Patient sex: F
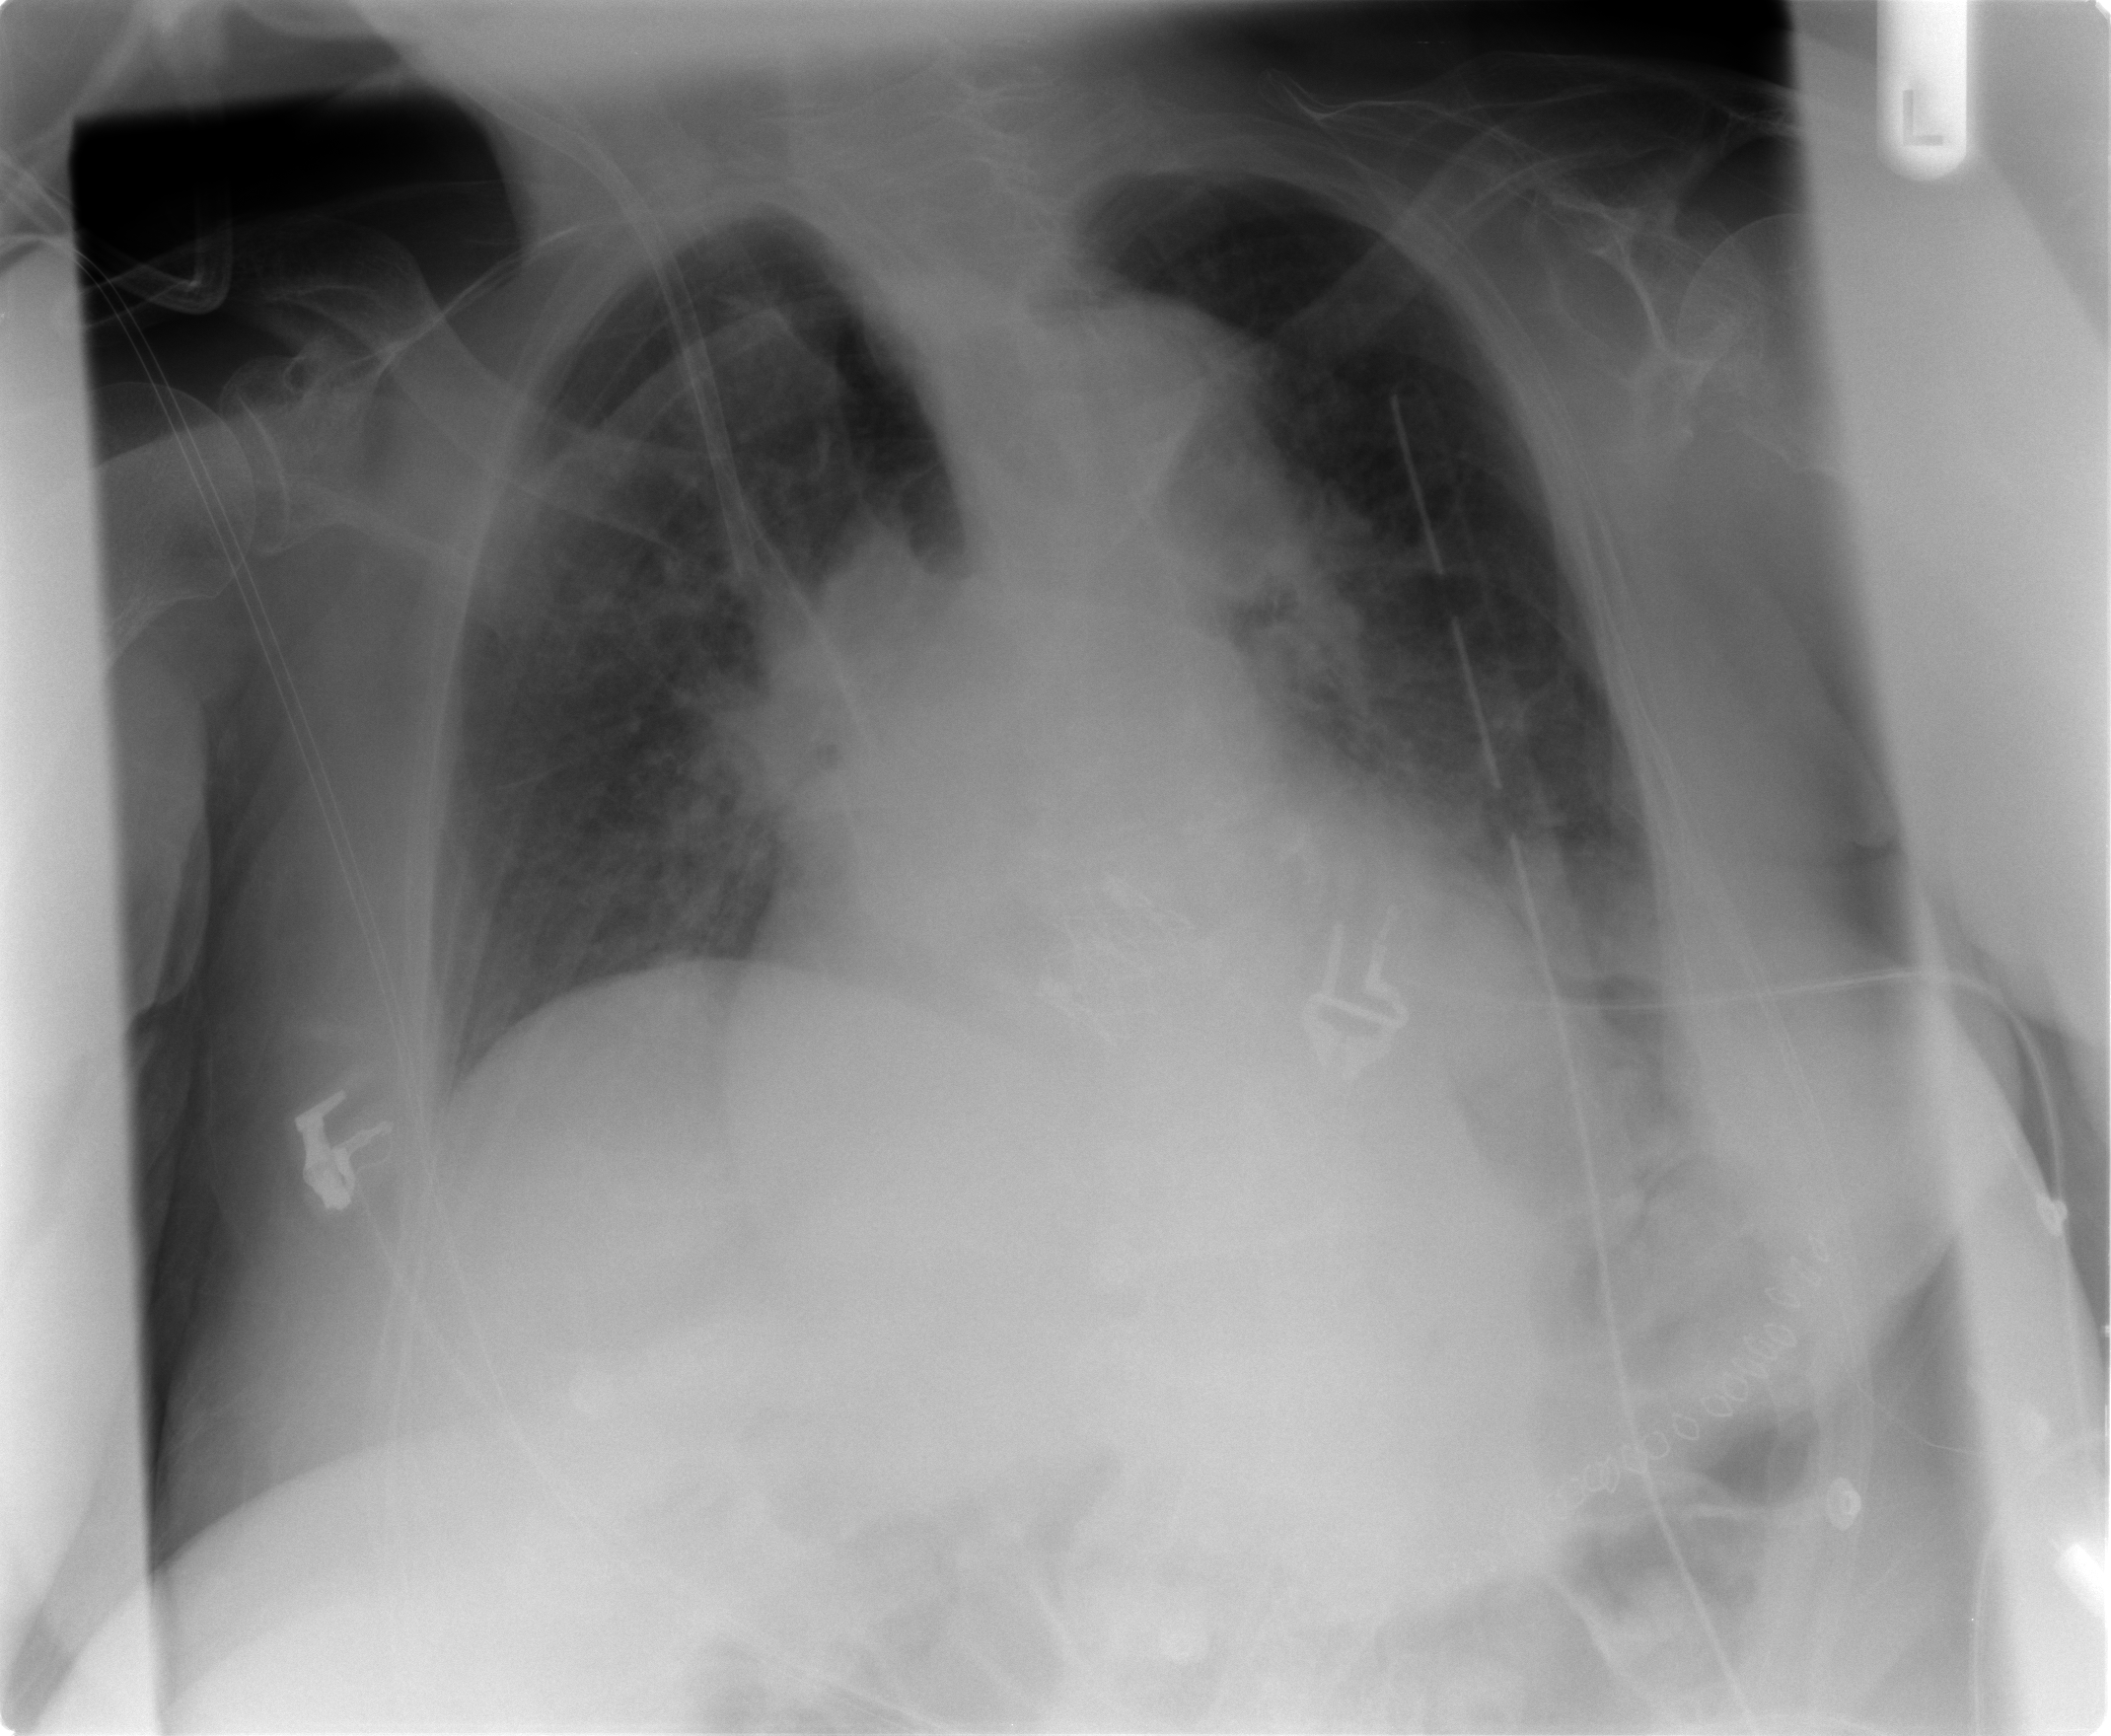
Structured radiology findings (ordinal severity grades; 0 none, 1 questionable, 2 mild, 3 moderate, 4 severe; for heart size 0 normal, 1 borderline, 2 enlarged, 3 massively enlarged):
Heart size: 2
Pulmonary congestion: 1
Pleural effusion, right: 0
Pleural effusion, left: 2
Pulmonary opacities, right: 1
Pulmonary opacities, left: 2
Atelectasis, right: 0
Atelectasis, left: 2